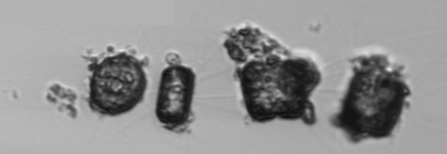
Label: Thalassiosira_TAG_external_detritus